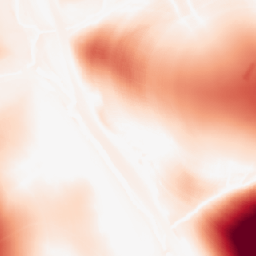
Category: morphological
Decomposition family: tophat
Decomposition parameters: size: 100
mode: white
Upsampling method: nearest
Upsampling parameters: scale: 8
Upsampling scale: 8